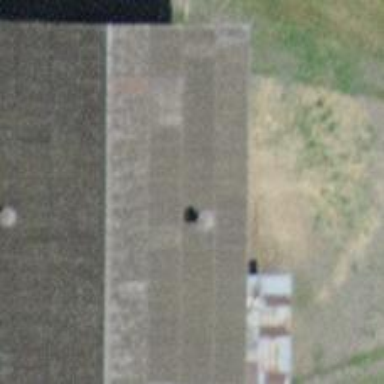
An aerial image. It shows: Rural barn.